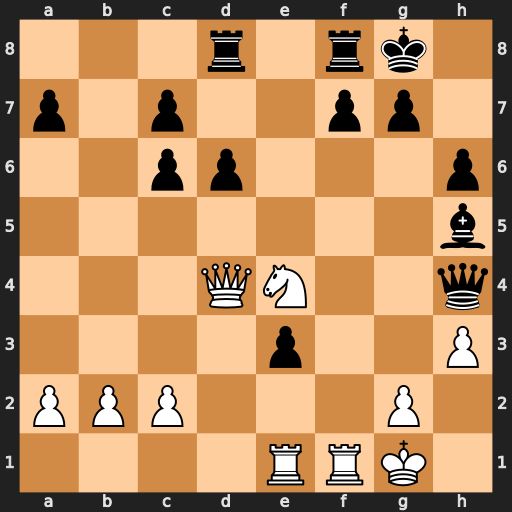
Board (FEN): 3r1rk1/p1p2pp1/2pp3p/7b/3QN2q/4p2P/PPP3P1/4RRK1
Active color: w
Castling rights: -
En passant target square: -
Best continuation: Nf6+ Qxf6 Rxf6